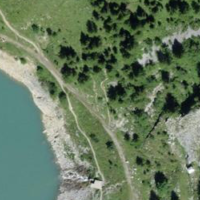
EUNIS habitat code: 23
Species observed at this site:
Lysandra coridon
Geum rivale
Dactylorhiza maculata
Bombus terrestris